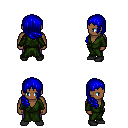
a pixel art fantasy rpg character, male body template, human, dark skin, green robe, magenta pants, blue right-swept hairstyle, black shoes, four views (front, back, left, right), 2x2 character sprite sheet, small pixel art, hard edges, no anti-aliasing